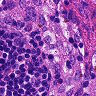
Metastatic tissue present: no